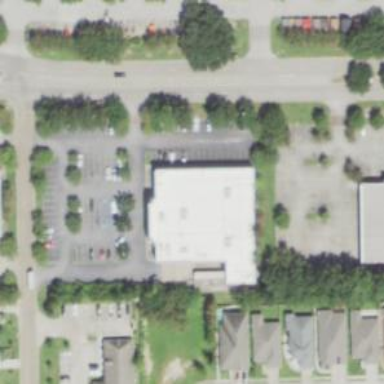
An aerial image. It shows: Building.